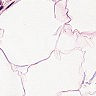
Metastatic tissue present: no